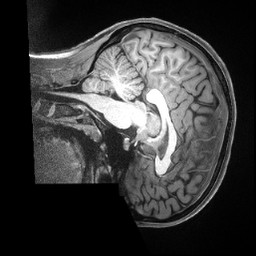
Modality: T1w
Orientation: sagittal
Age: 19
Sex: female
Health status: ill
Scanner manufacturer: siemens
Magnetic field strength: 3 T
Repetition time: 2.5 s
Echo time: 0.00181 s